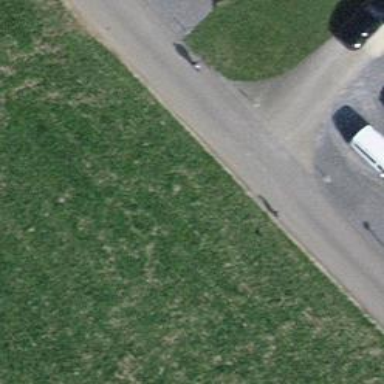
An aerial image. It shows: Paved parking aisle used as service road.